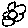
Label: flower